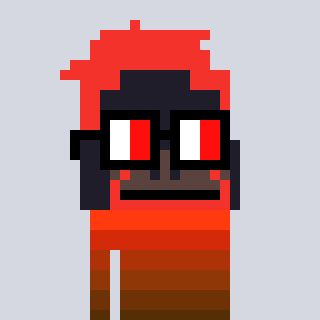
a pixel art character with square glasses with black frames and red eyes, a orangutan-shaped head and a cold-colored body on a cool background